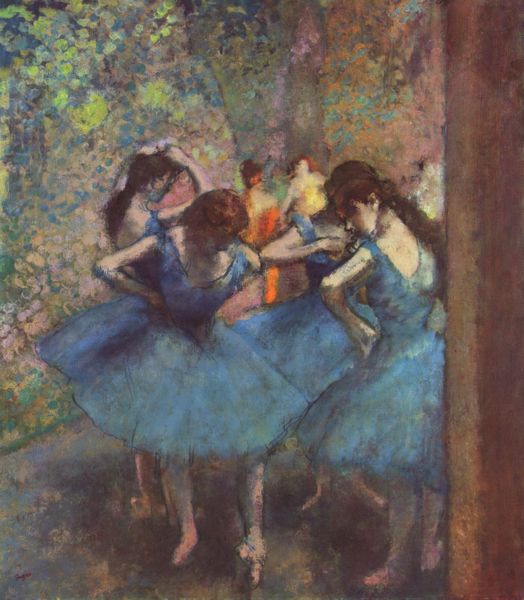
Titel: Tänzerinnen
Künstler: Edgar Degas
Standort: Paris
Institution: Musée d'Orsay
Schlagwörter: baum, blau, blätter, fuß, gemälde, gruppe, haut, kopf, nackt, schatten, weiß, bäume, frauen, gelb, grün, impressionismus, menschen, mädchen, ausschnitt, bewegung, blume, braun, bunt, degas, edgar degas, frankreich, frau, frisur, frisuren, geste, haar, hintergrund, holz, kleid, kleider, licht, orange, paris, pastell, raum, rücken, schwarz, zeichnung, zimmer, blick, blüten, rot, weg, hochformat, muster, rock, tanz, jung, wand, arm, arme, lang, spitze, bild, hände, vorhang, boden, haare, lange haare, blatt, bühne, tanzen, theater, tänzerin, tänzerinnen, locken, rosa, wald, kinder, beine, taille, füße, sommer, ecke, balett, ballerina, ballerinas, ballet, ballett, fußboden, haltung, probe, röcke, schuhe, spitzenschuhe, studie, tutu, tutus, tüll, tütü, zöpfe, üben, übung, farben, auftritt, ballettschuhe, bühnenbild, dielen, drehen, edgar, spitzentanz, vorbereitung, zehenspitzen, impressionistisch, umkleide, balken, impressionisten, warten, striche, impression, vier, strümpfe, durchblick, barfuß, fus, brett, uniform, flecken, hüfte, kostüme, kulisse, einblick, jünger, zehenspitze, stemmen, lau, blaue, vorbereiten, gleich, petticoat, tanzend, mädel, haate, revue, tütüs, ballettschuh, tut, ballerinen, spitzenschuh, süße, boden wand, braun mädchen, degat, authentisch, trtaining